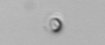
Label: nanoplankton_mix